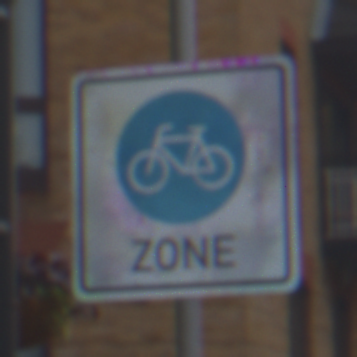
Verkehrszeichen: BeginnFahrradzone
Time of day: MorningAfternoon
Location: Outdoor (Urban)
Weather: Overcast
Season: NotSpecified
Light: Natural